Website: ulta-beauty
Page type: account-selection
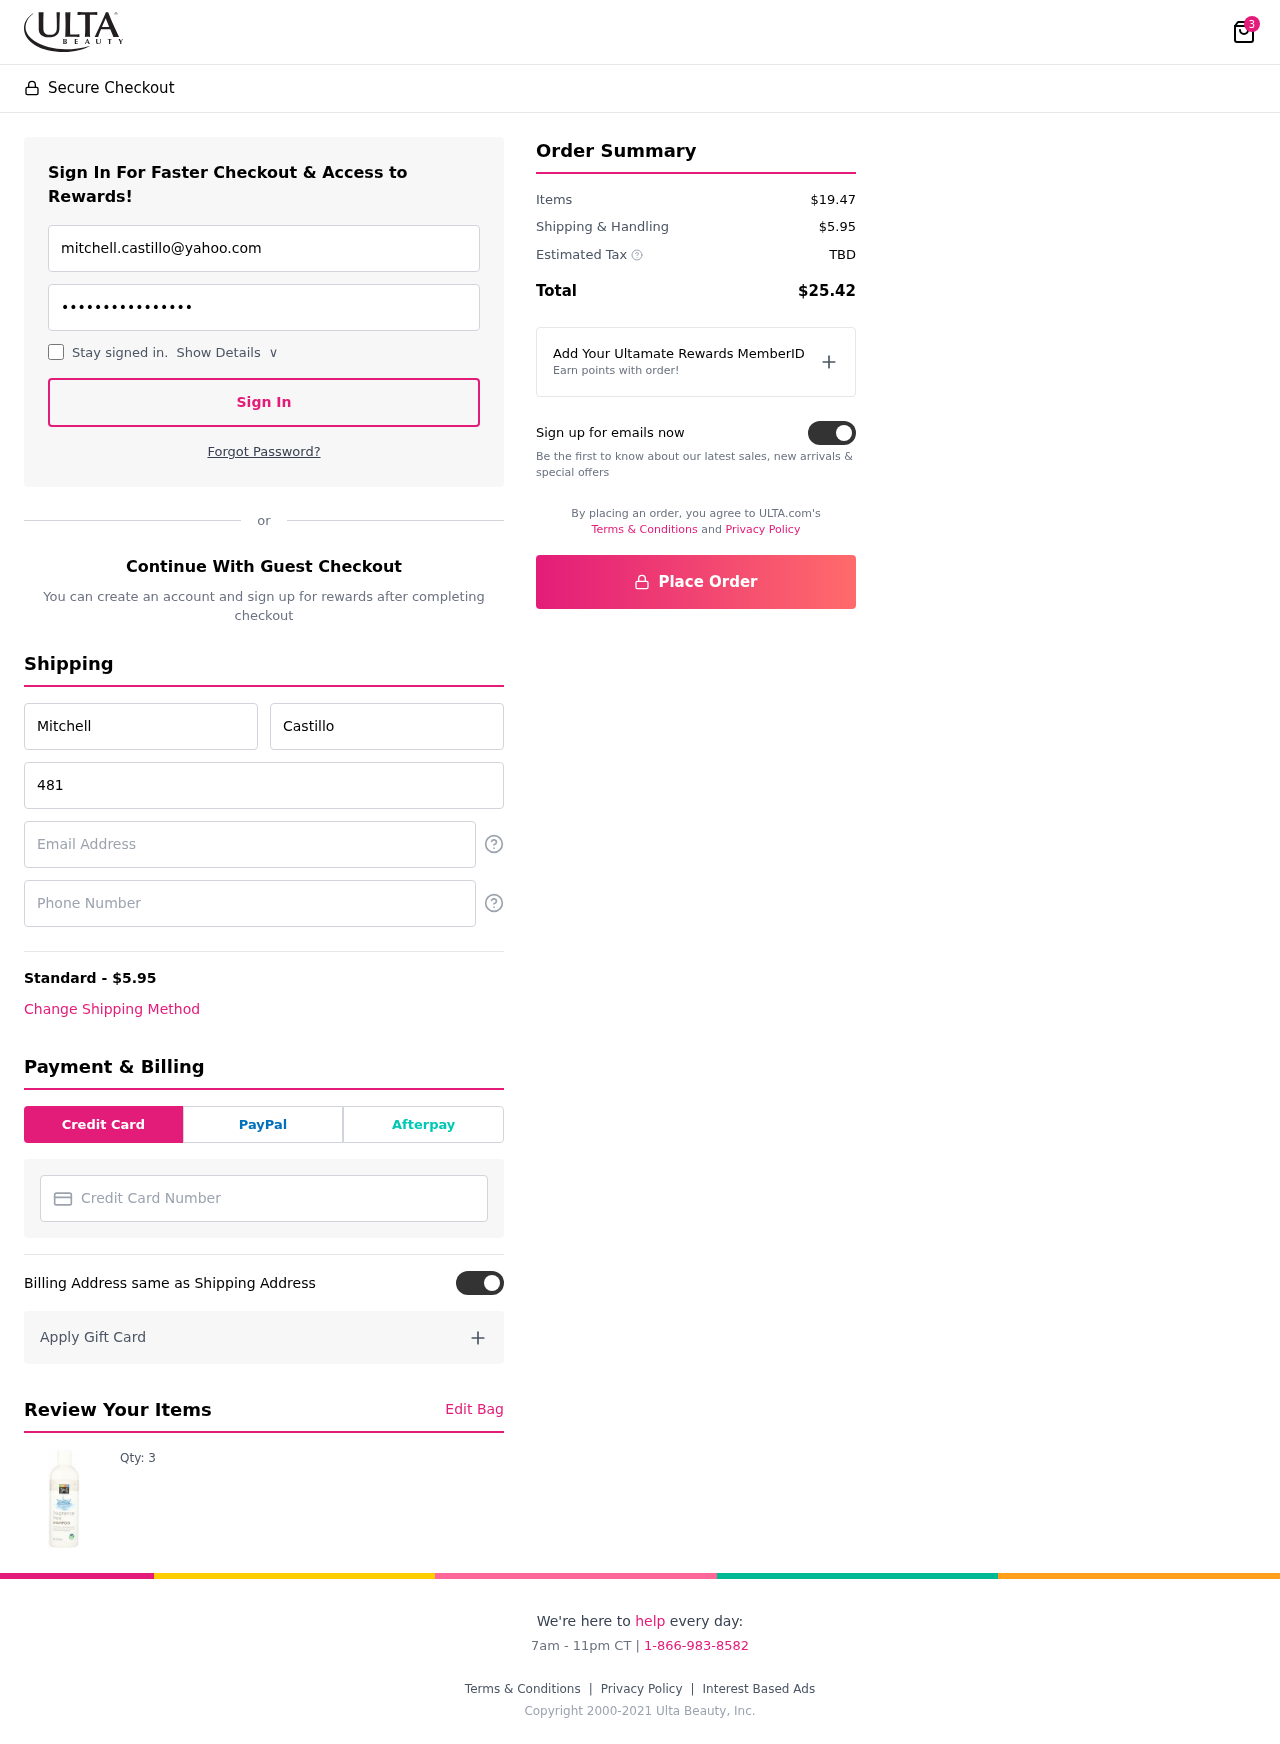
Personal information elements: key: PII_CARD_NUMBER
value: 2255 4382 9779 9116
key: PII_EMAIL
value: mitchell.castillo@yahoo.com
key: PII_EMAIL2
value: mitchell.castillo@yahoo.com
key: PII_FIRSTNAME
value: Mitchell
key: PII_LASTNAME
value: Castillo
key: PII_PHONE
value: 8177811026
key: PII_STREET
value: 481 Juarez Club
Product elements: key: PRODUCT1_QUANTITY
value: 3
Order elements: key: ORDER_NUM_ITEMS
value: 3
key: ORDER_SHIPPING_COST
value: $5.95
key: ORDER_SUBTOTAL
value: $19.47
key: ORDER_TAX
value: TBD
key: ORDER_TOTAL
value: $25.42